Question: Im following a RESTful web services tutorial from <URL>. Is has spring framework dependencies. Instead of downloading the binaries and putting it in the 'lib' dir i have included a dependency in 'pom.xml' like
'''
<?xml version="1.0" encoding="UTF-8"?>
<project xmlns="http://maven.apache.org/POM/4.0.0" xmlns:xsi="http://www.w3.org/2001/XMLSchema-instance"
xsi:schemaLocation="http://maven.apache.org/POM/4.0.0 http://maven.apache.org/xsd/maven-4.0.0.xsd">
<modelVersion>4.0.0</modelVersion>
<groupId>com.concretepage</groupId>
<artifactId>Spring4</artifactId>
<version>1</version>
<packaging>war</packaging>
<parent>
<groupId>org.springframework.boot</groupId>
<artifactId>spring-boot-starter-parent</artifactId>
<version>1.1.1.RELEASE</version>
</parent>
<dependencies>
<dependency>
<groupId>org.springframework</groupId>
<artifactId>spring-context</artifactId>
<version>4.0.3.RELEASE</version>
</dependency>
<dependency>
<groupId>org.springframework.boot</groupId>
<artifactId>spring-boot-starter-web</artifactId>
</dependency>
<dependency>
<groupId>com.fasterxml.jackson.core</groupId>
<artifactId>jackson-databind</artifactId>
</dependency>
</dependencies>
</project>
'''
when i right click on 'pom.xml' - 'Run>Maven build' it gives me the following error in the console

> [ERROR] No goals have been specified for this build. You must specify
a valid lifecycle phase or a goal in the format :
or :[:]:.
Available lifecycle phases are: validate, initialize,
generate-sources, process-sources, generate-resources,
process-resources, compile, process-classes, generate-test-sources,
process-test-sources, generate-test-resources, process-test-resources,
test-compile, process-test-classes, test, prepare-package, package,
pre-integration-test, integration-test, post-integration-test, verify,
install, deploy, pre-clean, clean, post-clean, pre-site, site,
post-site, site-deploy.
I have no prior experience of build mechanisms of java(ant,maven,gradle etc) please guide me how can i successfully create a 'war' file from the abv mentioned tut.
Regards
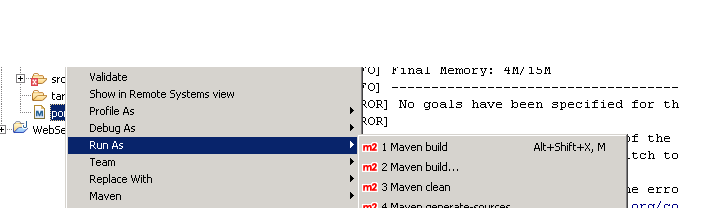
Answer: Generally you need to create a build configuration for the project first before you can simply select 'Run>Maven build'. Creating a build configuration basically means defining what maven goals should be executed during a build.
To do this you need to do the following:
- 'Run>Maven build...'- 'clean install'- 'Apply''Run'
Now in the future when clicking on 'Run>Maven build' this configuration will be selected by default.